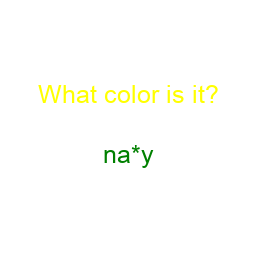
Color: green
Color name shown: navy
Background color: white
Question text color: yellow